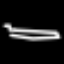
Label: pencil